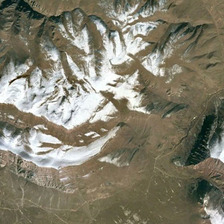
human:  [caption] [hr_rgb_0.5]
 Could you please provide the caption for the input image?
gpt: some white snows cover part of khaki mountain .

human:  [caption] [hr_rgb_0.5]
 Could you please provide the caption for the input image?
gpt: some white snows cover part of khaki mountain .

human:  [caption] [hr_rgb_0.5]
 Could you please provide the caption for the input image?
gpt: some white snows cover part of khaki mountain .

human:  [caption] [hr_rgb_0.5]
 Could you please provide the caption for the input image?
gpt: some white snows cover part of khaki mountain .

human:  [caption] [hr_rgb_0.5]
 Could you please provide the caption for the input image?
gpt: some white snows cover part of khaki mountain .